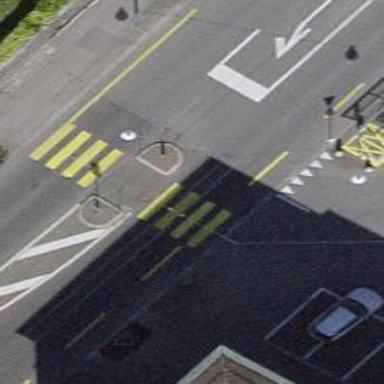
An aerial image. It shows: Tertiary road with asphalt surface. There is cycle lane on the left and trolley wires above.